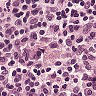
Metastatic tissue present: no